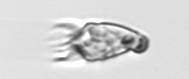
Label: Paratontonia_gracillima